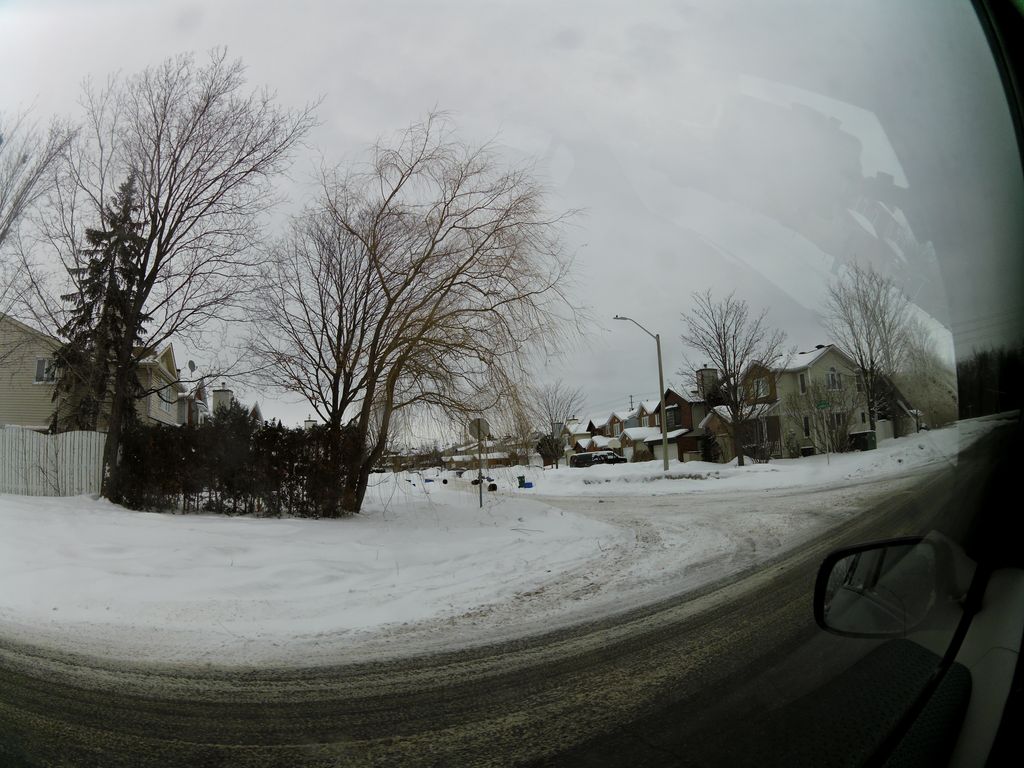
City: ottawa-gatineau